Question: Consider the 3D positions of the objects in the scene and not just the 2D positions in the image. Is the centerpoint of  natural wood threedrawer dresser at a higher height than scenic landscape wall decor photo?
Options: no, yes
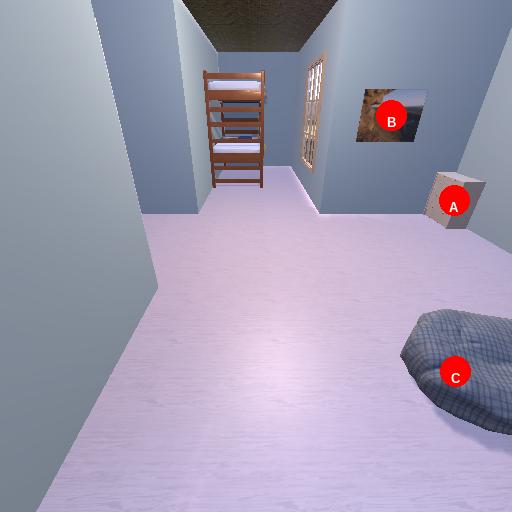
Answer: no